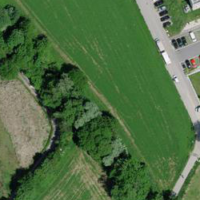
EUNIS habitat code: 52
Species observed at this site:
Galium mollugo